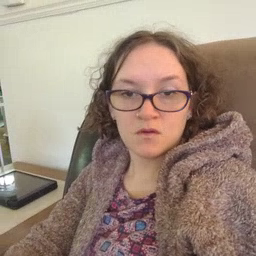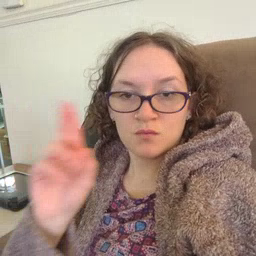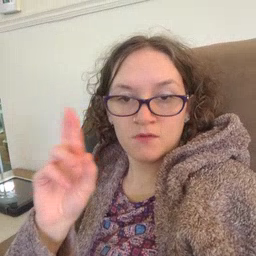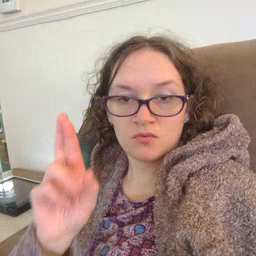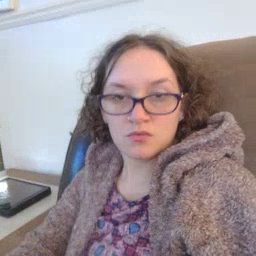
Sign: refrigerator